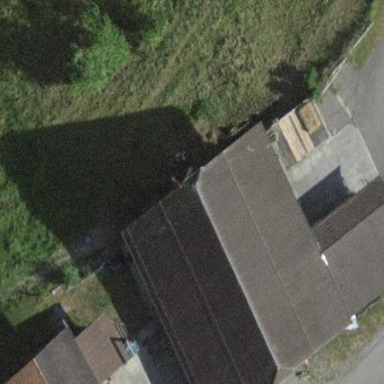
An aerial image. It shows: Farm auxiliary building.